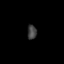
Tissue: lung
Cell type: Epithelial cells
Senescence score: 0.2131
Nuclear area (px): 128
Mean DAPI intensity: 65.5625